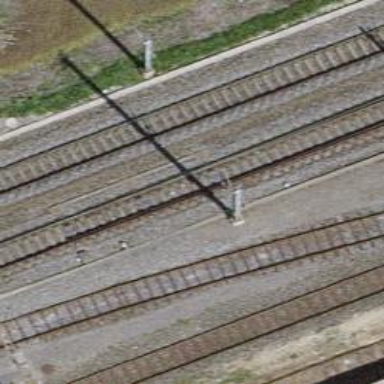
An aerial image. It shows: Railway signal.